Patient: sex F, age 38
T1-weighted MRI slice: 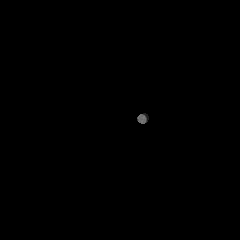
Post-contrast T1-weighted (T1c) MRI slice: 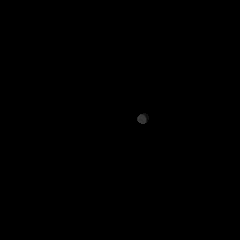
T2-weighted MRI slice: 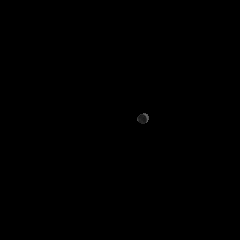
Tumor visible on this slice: no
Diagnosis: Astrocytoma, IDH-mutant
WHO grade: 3